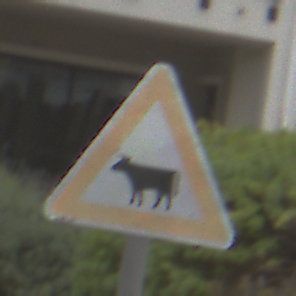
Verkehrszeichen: ViehtriebRechts
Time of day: Midday
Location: Outdoor (Urban)
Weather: Overcast
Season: NotSpecified
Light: Natural